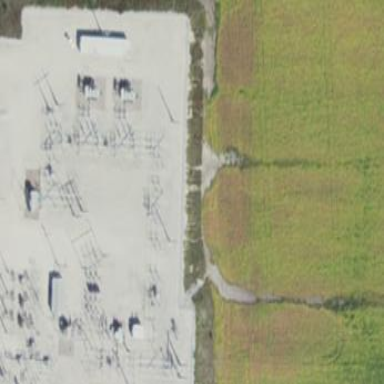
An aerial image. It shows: Transmission level substation.